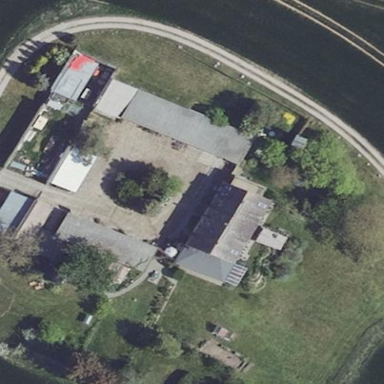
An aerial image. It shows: Farmyard area.